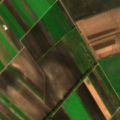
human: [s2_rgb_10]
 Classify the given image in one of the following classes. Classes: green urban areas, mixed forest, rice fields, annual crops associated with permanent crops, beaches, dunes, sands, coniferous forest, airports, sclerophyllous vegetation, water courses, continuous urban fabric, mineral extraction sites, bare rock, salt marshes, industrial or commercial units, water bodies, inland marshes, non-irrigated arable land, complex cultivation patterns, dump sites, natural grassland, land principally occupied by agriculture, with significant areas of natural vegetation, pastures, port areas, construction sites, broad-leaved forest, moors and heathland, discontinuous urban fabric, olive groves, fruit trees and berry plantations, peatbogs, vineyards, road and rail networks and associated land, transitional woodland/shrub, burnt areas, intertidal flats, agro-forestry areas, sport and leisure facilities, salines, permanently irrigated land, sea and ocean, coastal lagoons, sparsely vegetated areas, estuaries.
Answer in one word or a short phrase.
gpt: mineral extraction sites, non-irrigated arable land